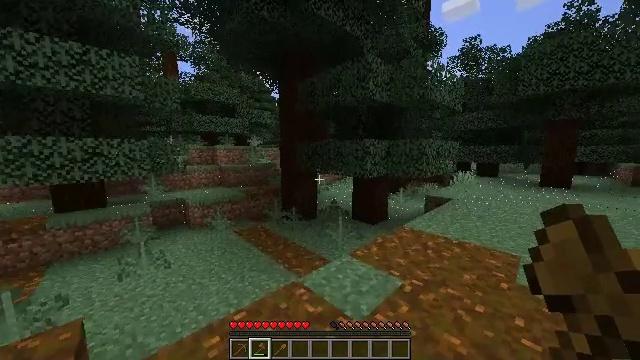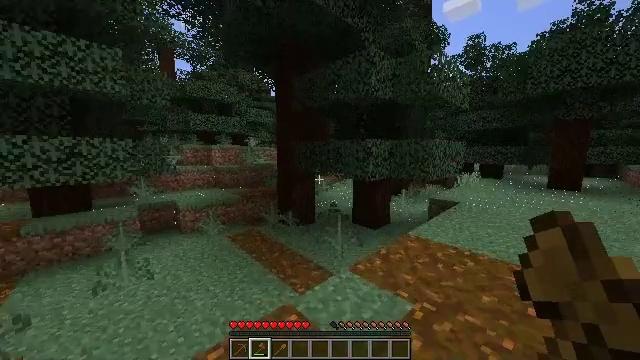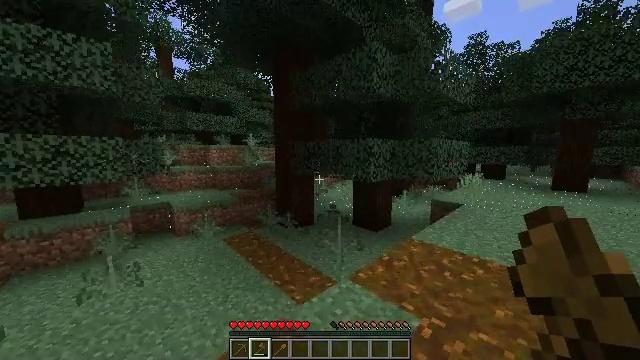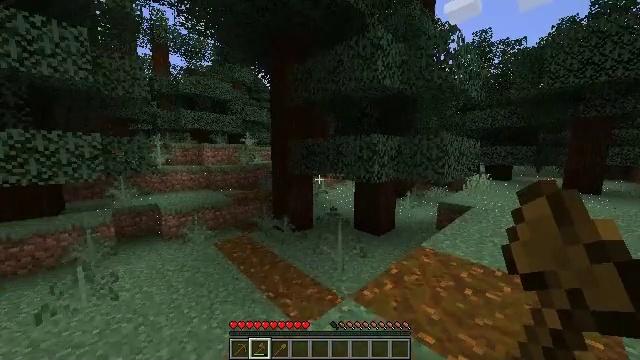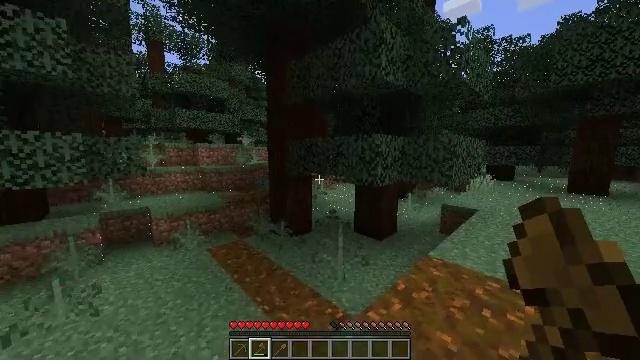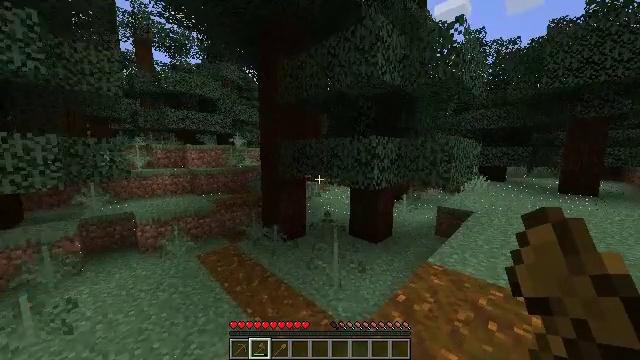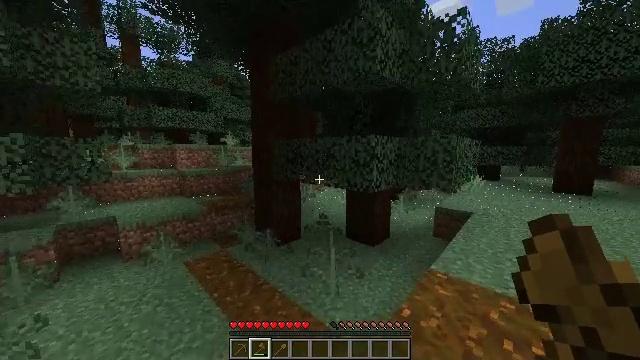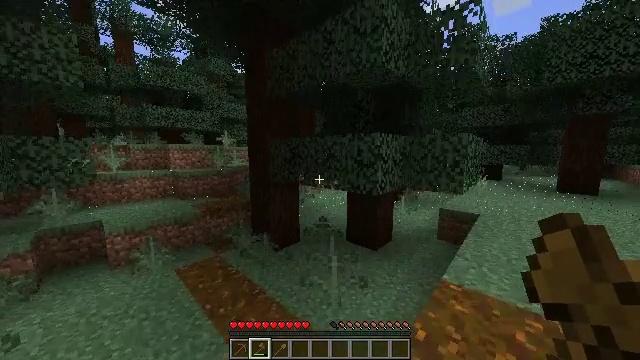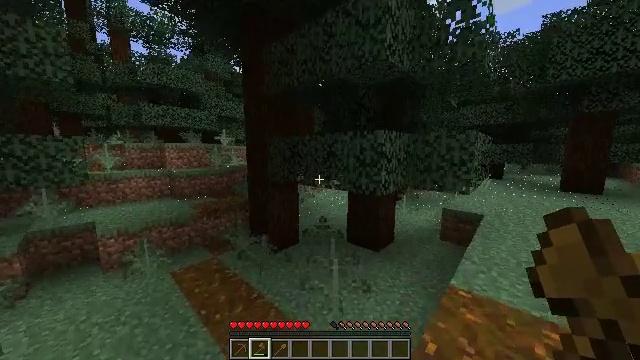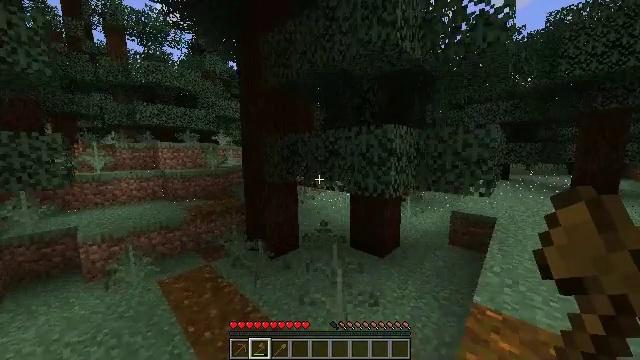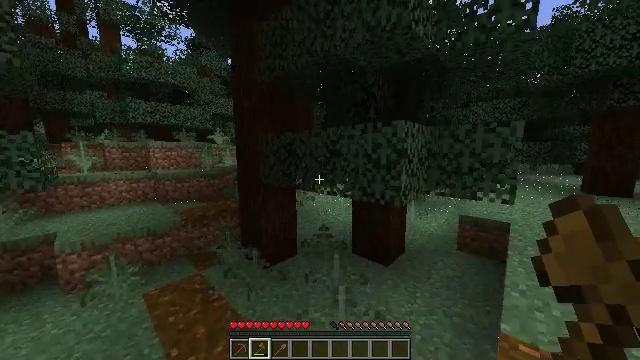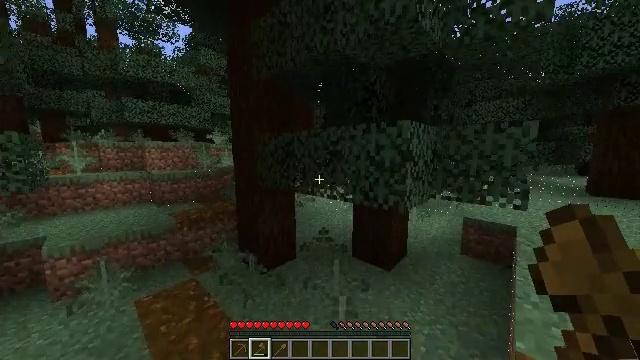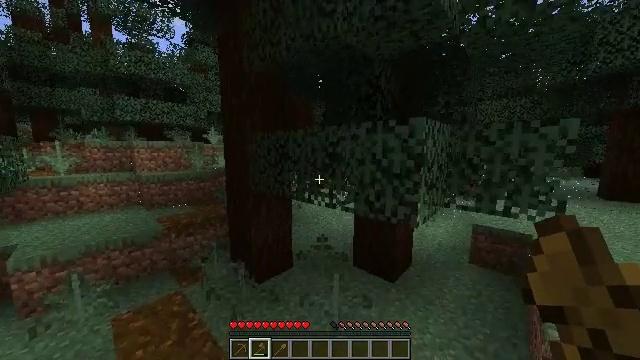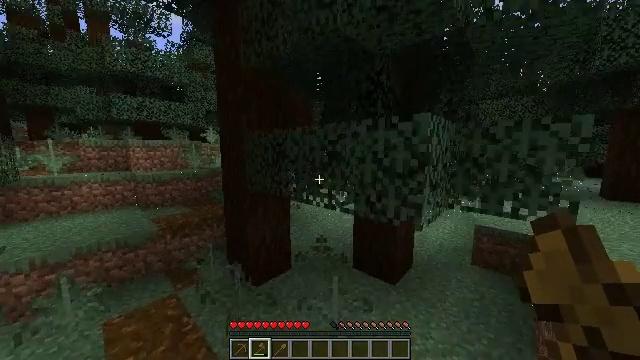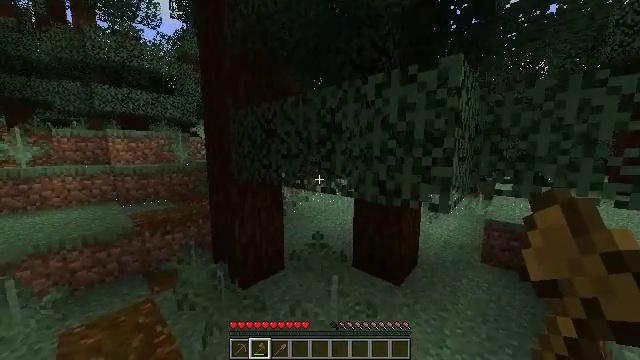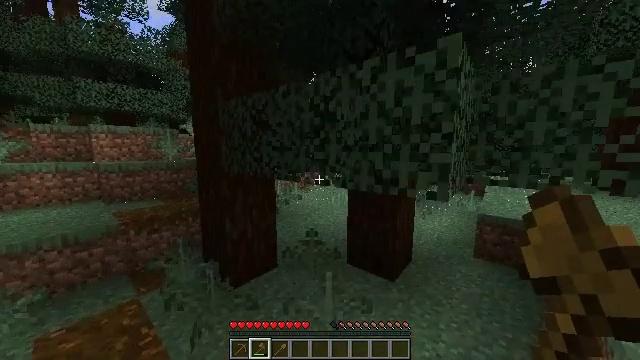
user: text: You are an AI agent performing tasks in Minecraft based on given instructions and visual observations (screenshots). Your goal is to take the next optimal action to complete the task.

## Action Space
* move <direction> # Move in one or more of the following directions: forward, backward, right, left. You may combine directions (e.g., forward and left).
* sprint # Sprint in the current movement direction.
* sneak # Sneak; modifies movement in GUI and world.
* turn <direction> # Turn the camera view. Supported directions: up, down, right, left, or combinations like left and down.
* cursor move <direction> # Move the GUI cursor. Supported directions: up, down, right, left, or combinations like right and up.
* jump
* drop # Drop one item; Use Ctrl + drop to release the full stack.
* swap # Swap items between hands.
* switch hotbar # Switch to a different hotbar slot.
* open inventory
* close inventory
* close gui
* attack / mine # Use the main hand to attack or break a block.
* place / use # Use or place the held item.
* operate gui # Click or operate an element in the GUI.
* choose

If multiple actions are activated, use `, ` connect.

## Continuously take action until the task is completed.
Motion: motion action
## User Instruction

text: Mine the mossy cobblestone underground.
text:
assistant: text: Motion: move forward, sprint
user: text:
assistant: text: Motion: move forward, sprint
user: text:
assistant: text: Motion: move forward, sprint
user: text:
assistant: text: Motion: move forward, sprint
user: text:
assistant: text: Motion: move forward, sprint, turn right
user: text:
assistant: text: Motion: move forward, sprint, turn right
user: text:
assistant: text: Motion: move forward, sprint
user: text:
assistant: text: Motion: move forward, sprint
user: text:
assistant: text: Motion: move forward, sprint
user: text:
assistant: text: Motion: move forward, sprint
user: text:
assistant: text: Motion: move forward, sprint
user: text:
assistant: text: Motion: move forward, sprint
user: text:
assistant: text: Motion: move forward, sprint
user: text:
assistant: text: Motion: move forward, sprint
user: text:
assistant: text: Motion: move forward, sprint, turn right
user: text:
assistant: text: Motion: move forward, sprint, turn right
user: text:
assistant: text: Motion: move forward, sprint
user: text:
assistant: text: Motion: move forward, sprint
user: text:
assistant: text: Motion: move forward, sprint
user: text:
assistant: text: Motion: move forward, sprint, jump
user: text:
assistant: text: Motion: move forward, sprint, jump
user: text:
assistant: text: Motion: move forward, sprint, jump
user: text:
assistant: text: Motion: move forward, sprint, jump
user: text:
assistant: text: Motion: move forward, sprint, jump
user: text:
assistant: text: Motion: move forward, sprint, jump
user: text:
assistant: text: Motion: move forward, sprint, jump
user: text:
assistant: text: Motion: move forward, sprint, jump
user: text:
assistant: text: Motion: move forward, sprint, jump
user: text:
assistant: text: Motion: move forward, sprint
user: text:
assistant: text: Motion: move forward, sprint, jump